Field crop: maize
Growth stage: 1
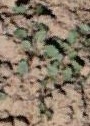
Species: convolvulus